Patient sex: M
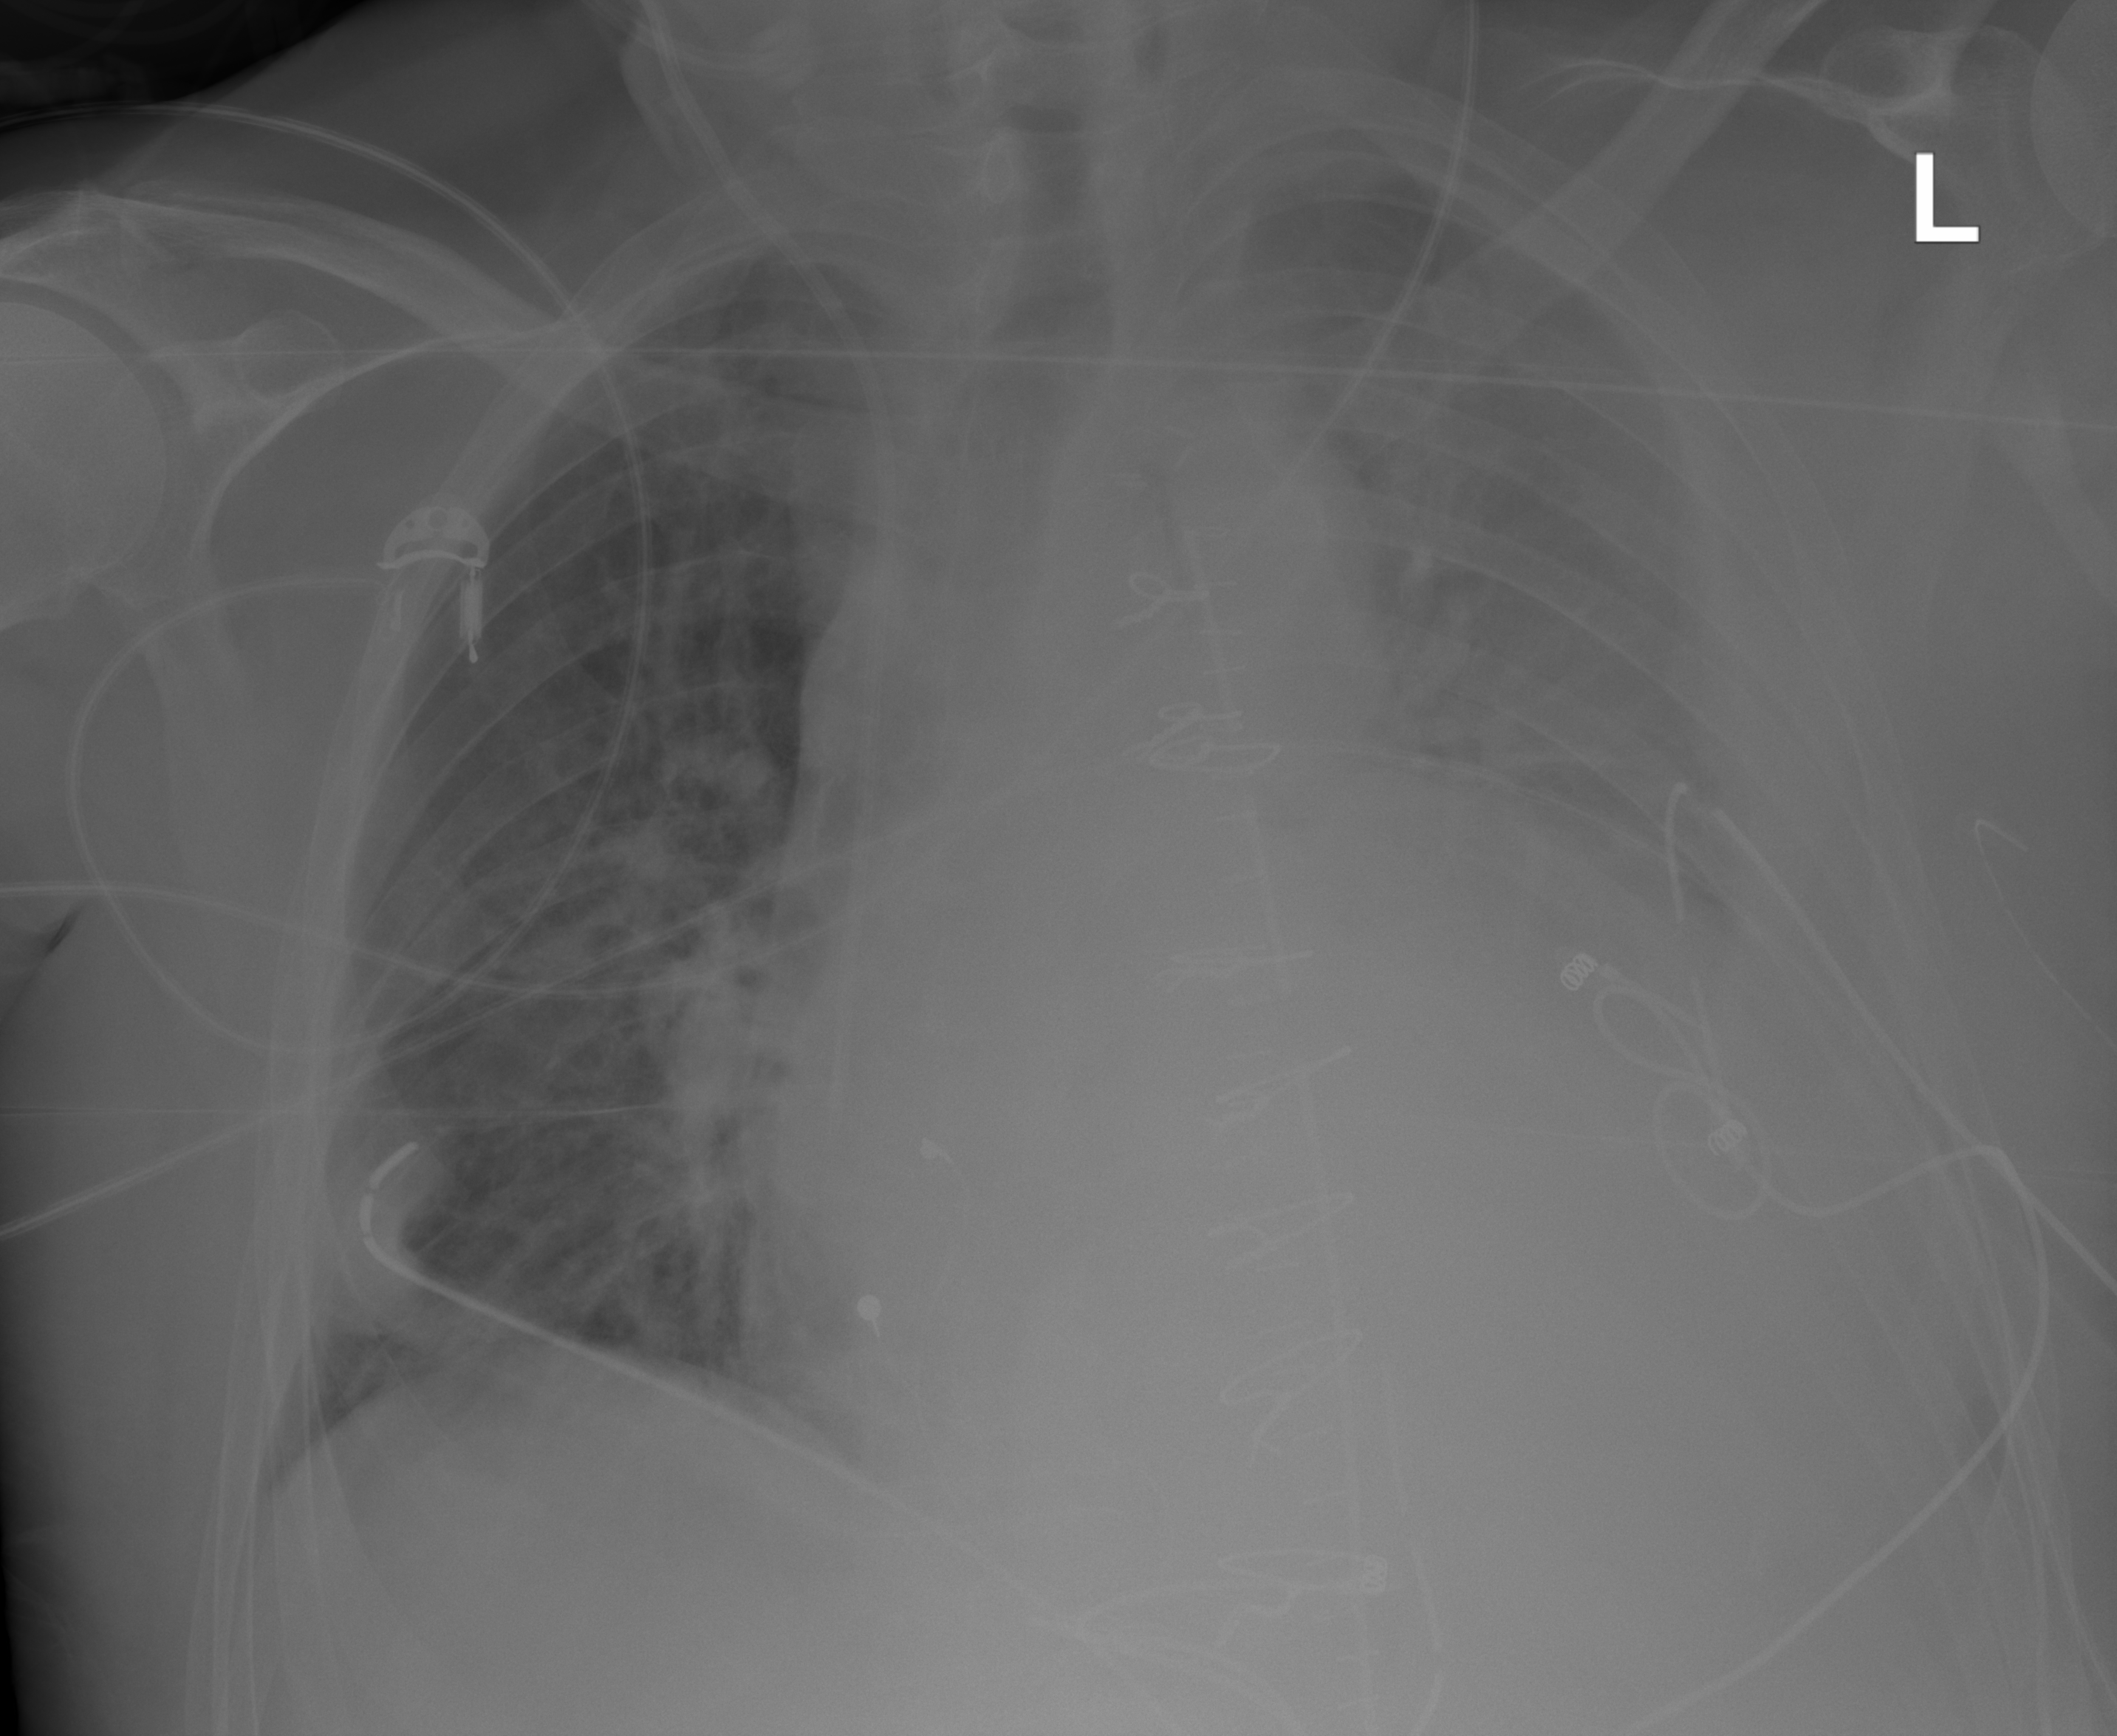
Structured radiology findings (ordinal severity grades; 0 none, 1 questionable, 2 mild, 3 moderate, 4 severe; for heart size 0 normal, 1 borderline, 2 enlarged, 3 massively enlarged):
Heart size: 2
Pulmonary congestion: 0
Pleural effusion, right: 0
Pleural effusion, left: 3
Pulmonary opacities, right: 0
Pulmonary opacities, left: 1
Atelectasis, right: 0
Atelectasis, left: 3